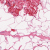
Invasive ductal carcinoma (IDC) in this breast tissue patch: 0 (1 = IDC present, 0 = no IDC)